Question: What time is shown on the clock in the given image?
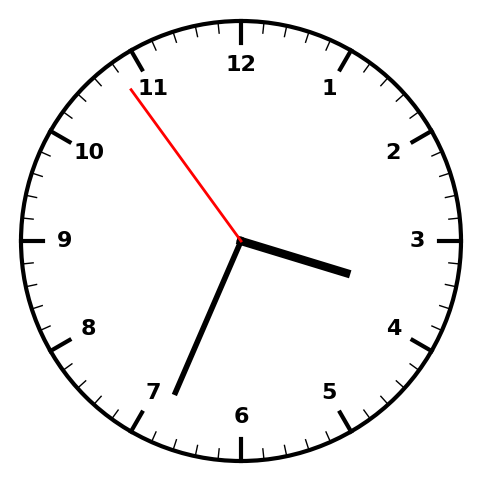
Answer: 03:33:54